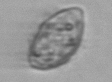
Label: Pleuronema